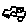
Label: car